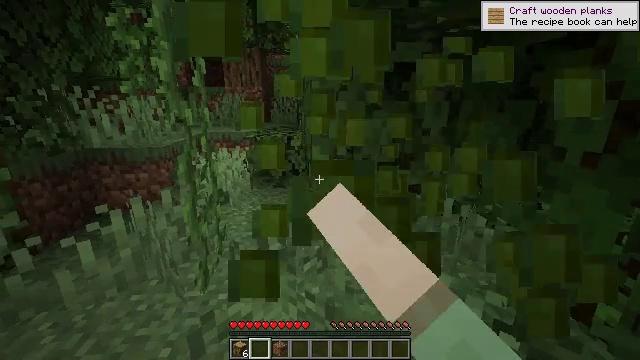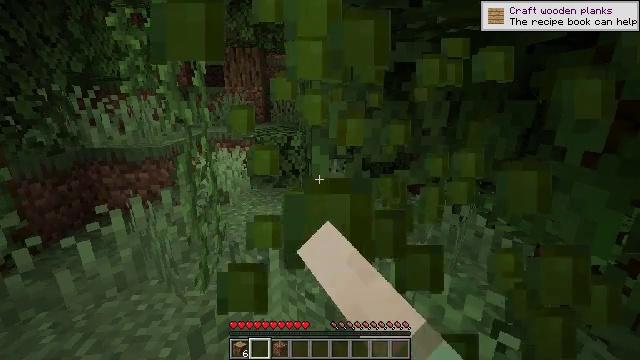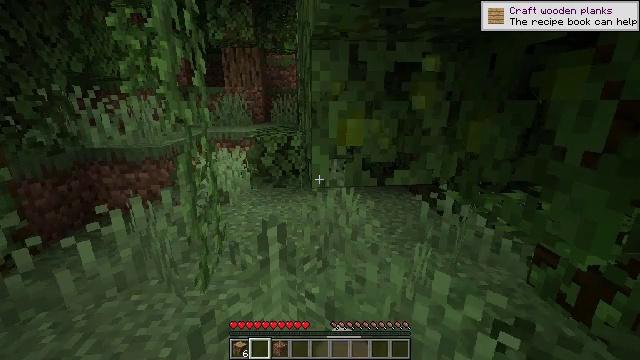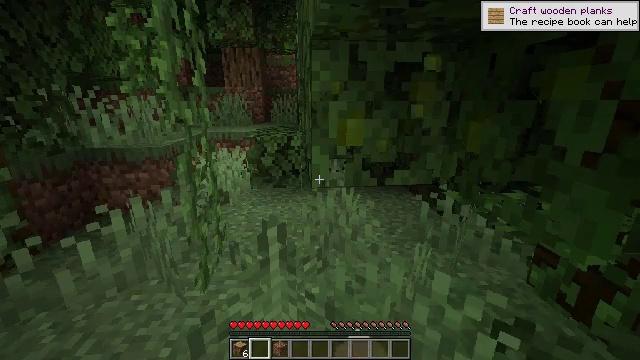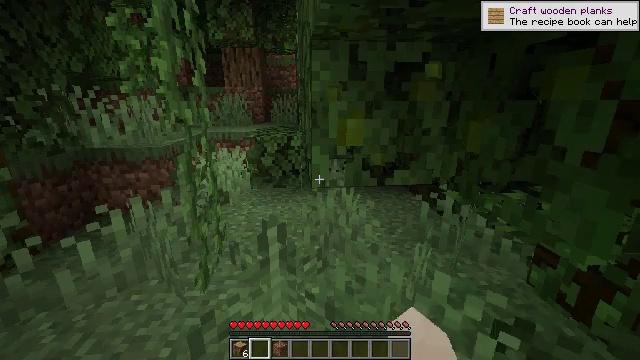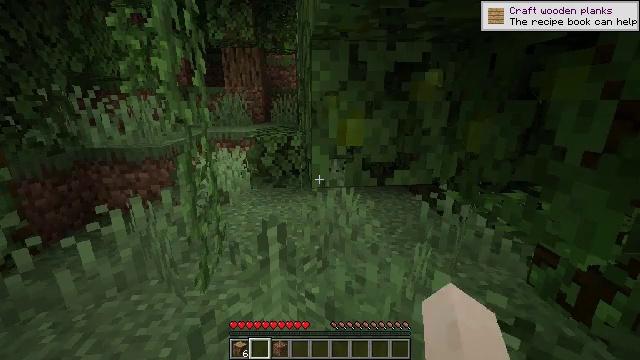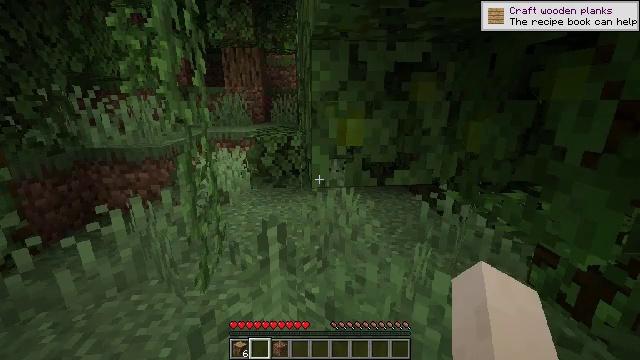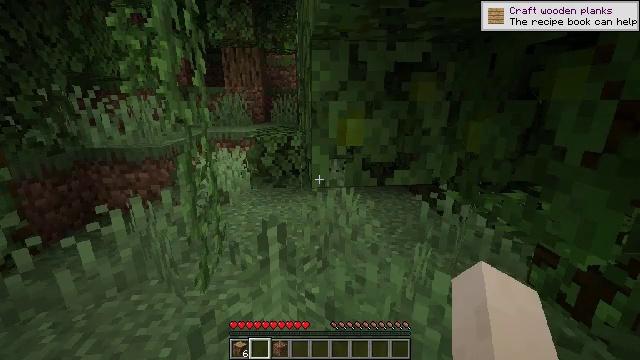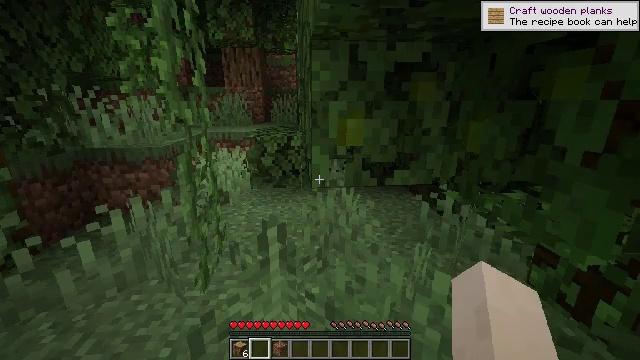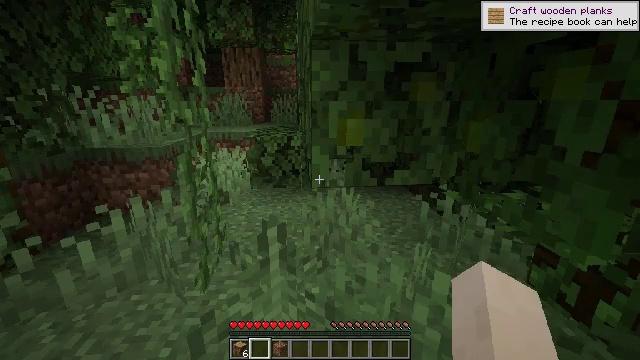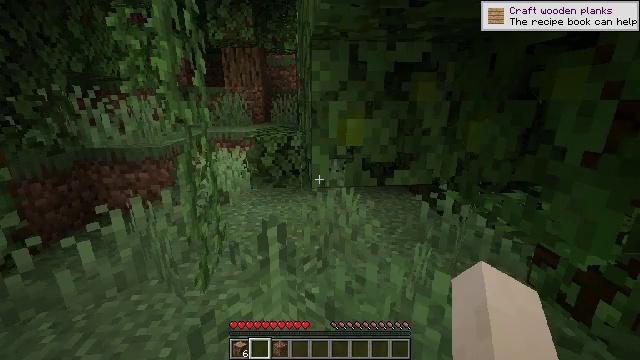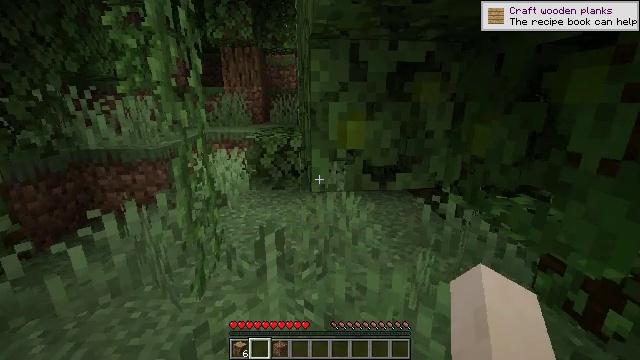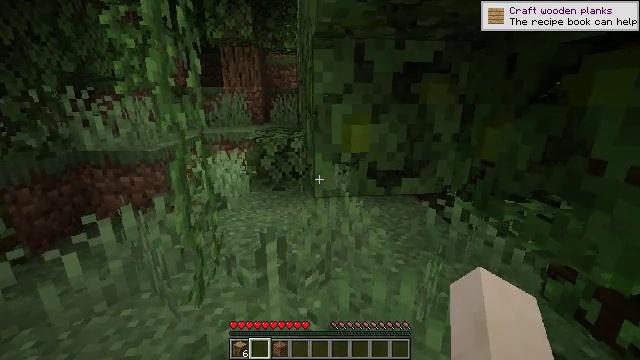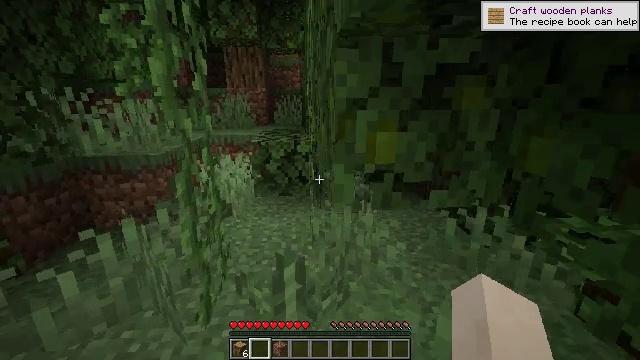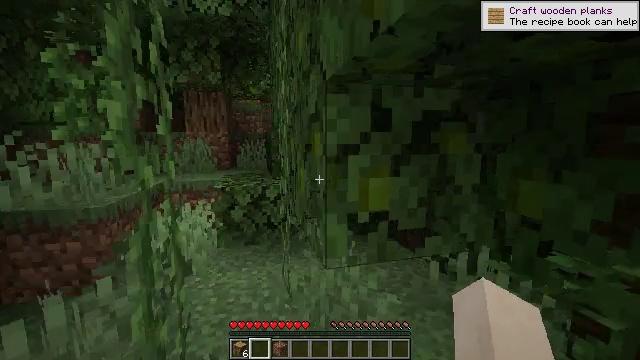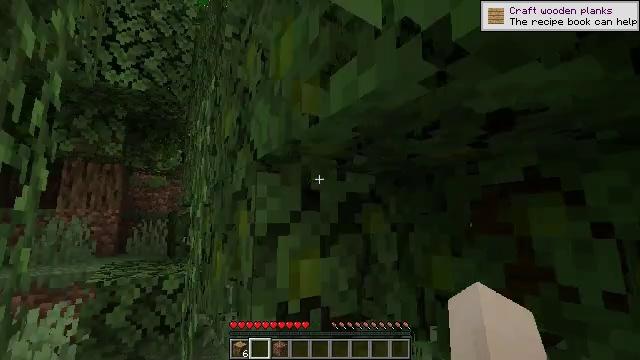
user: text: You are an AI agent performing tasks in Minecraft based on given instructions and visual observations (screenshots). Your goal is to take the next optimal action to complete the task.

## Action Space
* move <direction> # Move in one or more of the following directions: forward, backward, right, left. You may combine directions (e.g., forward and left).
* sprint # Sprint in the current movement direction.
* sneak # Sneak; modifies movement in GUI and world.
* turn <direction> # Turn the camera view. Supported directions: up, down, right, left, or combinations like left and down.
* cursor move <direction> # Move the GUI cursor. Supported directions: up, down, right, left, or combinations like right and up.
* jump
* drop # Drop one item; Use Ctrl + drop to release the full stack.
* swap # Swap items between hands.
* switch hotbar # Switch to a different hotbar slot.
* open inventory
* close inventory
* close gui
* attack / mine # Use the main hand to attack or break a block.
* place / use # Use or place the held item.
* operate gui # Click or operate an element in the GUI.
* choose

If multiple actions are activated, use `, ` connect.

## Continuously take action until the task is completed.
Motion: motion action
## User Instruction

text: Mine the tripwire.
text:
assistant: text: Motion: attack / mine
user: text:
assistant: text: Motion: no_op
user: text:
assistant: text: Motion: no_op
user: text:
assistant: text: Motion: no_op
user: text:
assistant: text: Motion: no_op
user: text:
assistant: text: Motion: no_op
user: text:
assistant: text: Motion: no_op
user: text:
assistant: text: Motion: no_op
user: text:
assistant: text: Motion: no_op
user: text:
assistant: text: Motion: no_op
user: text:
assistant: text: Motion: no_op
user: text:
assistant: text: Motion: move forward
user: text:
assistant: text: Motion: move forward and move left
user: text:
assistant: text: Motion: move forward and move left
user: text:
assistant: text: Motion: move forward and move left, turn right and up
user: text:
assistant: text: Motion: move forward and move left, turn right and up
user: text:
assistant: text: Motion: move left, turn right and up
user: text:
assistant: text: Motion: move left, turn right and up
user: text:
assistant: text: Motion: move back and move left, turn right and up
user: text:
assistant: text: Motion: move back and move left, turn right
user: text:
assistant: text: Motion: move back, turn right
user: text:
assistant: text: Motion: move back, turn right and down
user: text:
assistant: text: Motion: turn right and down
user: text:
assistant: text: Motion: no_op
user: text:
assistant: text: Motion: no_op
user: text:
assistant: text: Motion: no_op
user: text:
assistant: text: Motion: no_op
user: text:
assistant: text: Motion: no_op
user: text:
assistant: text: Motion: no_op
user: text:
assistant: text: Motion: turn left and down